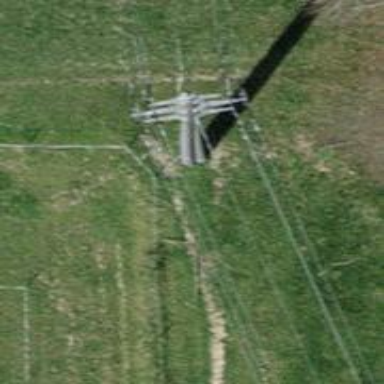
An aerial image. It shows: Towering power structure.